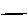
Label: line